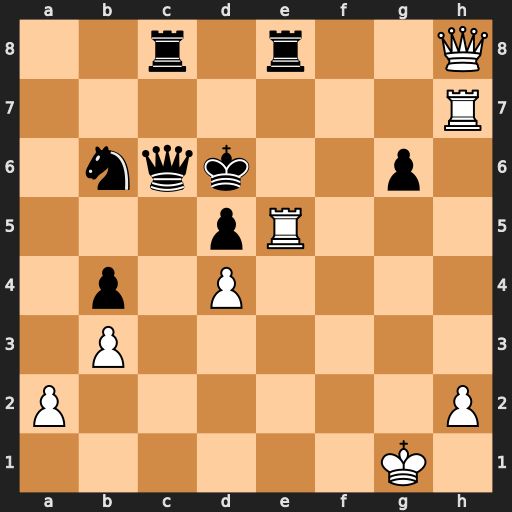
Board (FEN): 2r1r2Q/7R/1nqk2p1/3pR3/1p1P4/1P6/P6P/6K1
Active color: w
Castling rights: -
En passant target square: -
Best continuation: Qf6+ Re6 Qxe6#